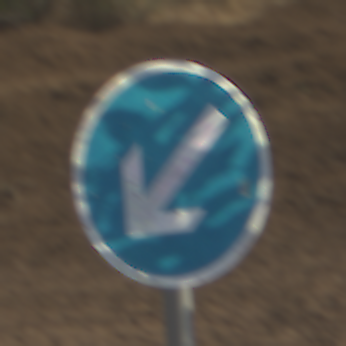
Verkehrszeichen: VorgeschriebeneVorbeifahrtLinks
Umgebung: Outdoor, Nature
Tageszeit: MorningAfternoon
Wetter: PartlyCloudy
Licht: Natural
Jahreszeit: NotSpecified
Kontrast: HighContrast